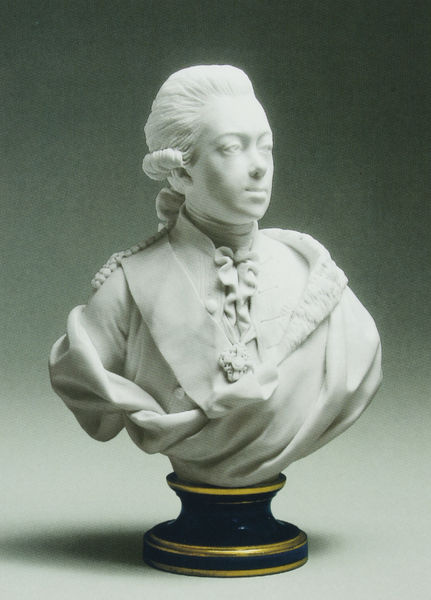
Titel: Büste des Großfürsten Pauls
Standort: St. Petersburg
Institution: Schloss Pawlowsk
Schlagwörter: blau, fuß, kopf, mann, schatten, umhang, weiß, gelb, frankreich, frisur, grau, kleid, licht, marmor, mund, nase, profil, schwarz, stirn, blick, rock, schleife, hemd, jung, wand, augen, barock, falten, gesicht, kragen, pelz, sockel, spitze, stein, ärmel, bildnis, herr, portrait, porträt, figur, gewand, gold, haare, mantel, stoff, adel, klassizismus, rokkoko, schleifen, augenbrauen, brosche, brustbild, knopf, locke, locken, rund, skulptur, statue, perücke, schärpe, wangen, rand, friedrich, könig, zopf, krawatte, brauen, büste, glanz, halstuch, bronze, faltenwurf, plastik, podest, rüschen, wange, revers, abbild, foto, fotografie, photographie, porzellan, uniform, soldat, epauletten, napoleon, abzeichen, orden, stehkragen, photo, halbprofil, farbfoto, reif, ständer, medaille, wien, admiral, gips, goldrand, standfuß, stupsnase, alabaster, bildhauer, perrücke, umhand, jabot, mozart, kobaltblau, houdon, atelieraufnahme, bernini, amputiert, skuptur, unhang, preuße, der grosse, epoulette, epouletten, porträtskulptur, rimg